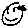
Label: smiley face